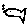
Label: fish